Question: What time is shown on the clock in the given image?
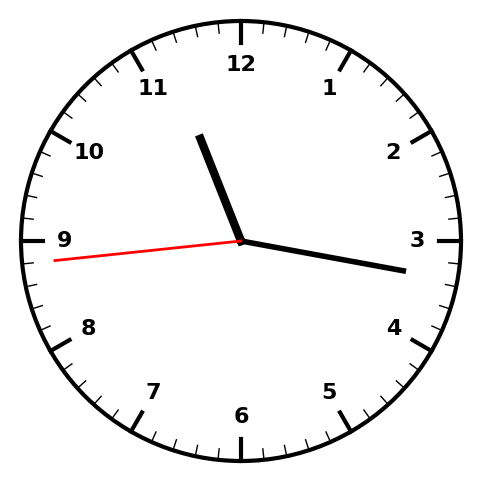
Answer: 11:16:44